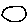
Label: circle